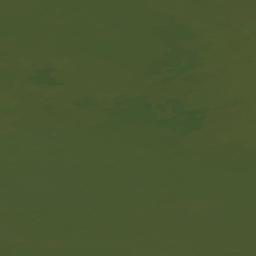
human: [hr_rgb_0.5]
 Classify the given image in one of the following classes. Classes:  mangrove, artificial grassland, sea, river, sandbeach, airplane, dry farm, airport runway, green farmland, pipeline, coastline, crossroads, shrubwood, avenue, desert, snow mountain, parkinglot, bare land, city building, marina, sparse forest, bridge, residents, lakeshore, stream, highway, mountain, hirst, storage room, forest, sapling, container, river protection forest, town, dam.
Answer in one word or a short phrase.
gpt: sea